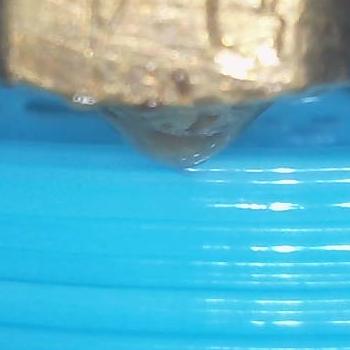
Flow rate: 94%